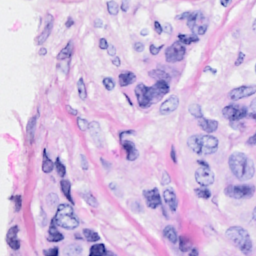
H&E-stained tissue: Breast